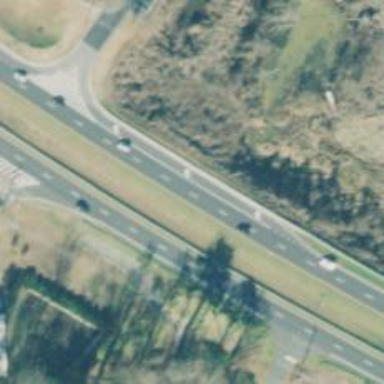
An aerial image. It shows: Asphalt road classified as primary highway with expressway characteristics.